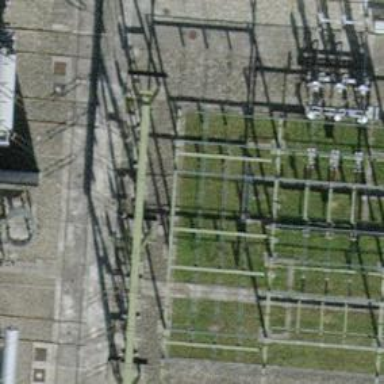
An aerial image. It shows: Power line with 3 cables. It is situated in bay.